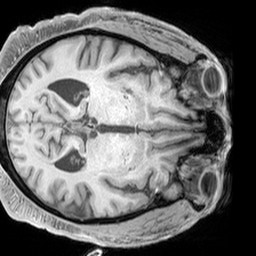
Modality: T1w
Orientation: axial
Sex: male
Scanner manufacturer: siemens
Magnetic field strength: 3 T
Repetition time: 2.3 s
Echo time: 0.00226 s